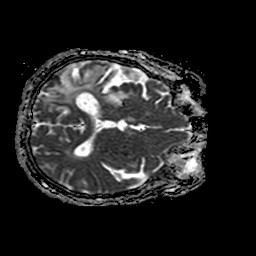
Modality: ADC
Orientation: axial
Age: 62
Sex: female
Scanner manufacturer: philips
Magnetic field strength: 1.5 T
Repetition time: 3.786 s
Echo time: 0.09565 s